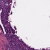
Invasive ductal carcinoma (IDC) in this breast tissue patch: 0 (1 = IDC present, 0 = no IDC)